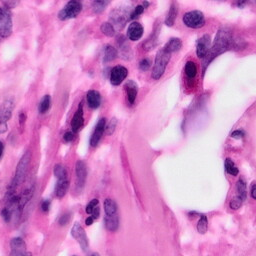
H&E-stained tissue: Pancreatic